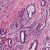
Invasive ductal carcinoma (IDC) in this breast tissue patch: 1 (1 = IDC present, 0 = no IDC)